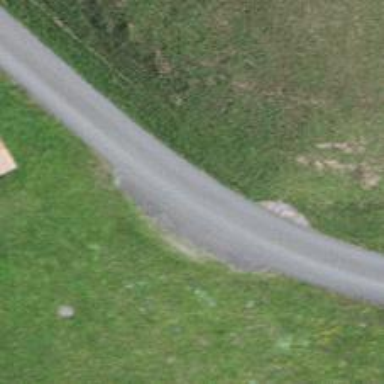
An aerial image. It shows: Passing place on the road.